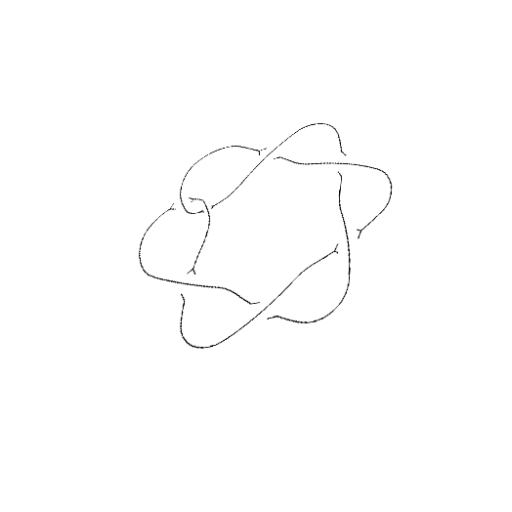
Crossing number: 7